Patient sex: M
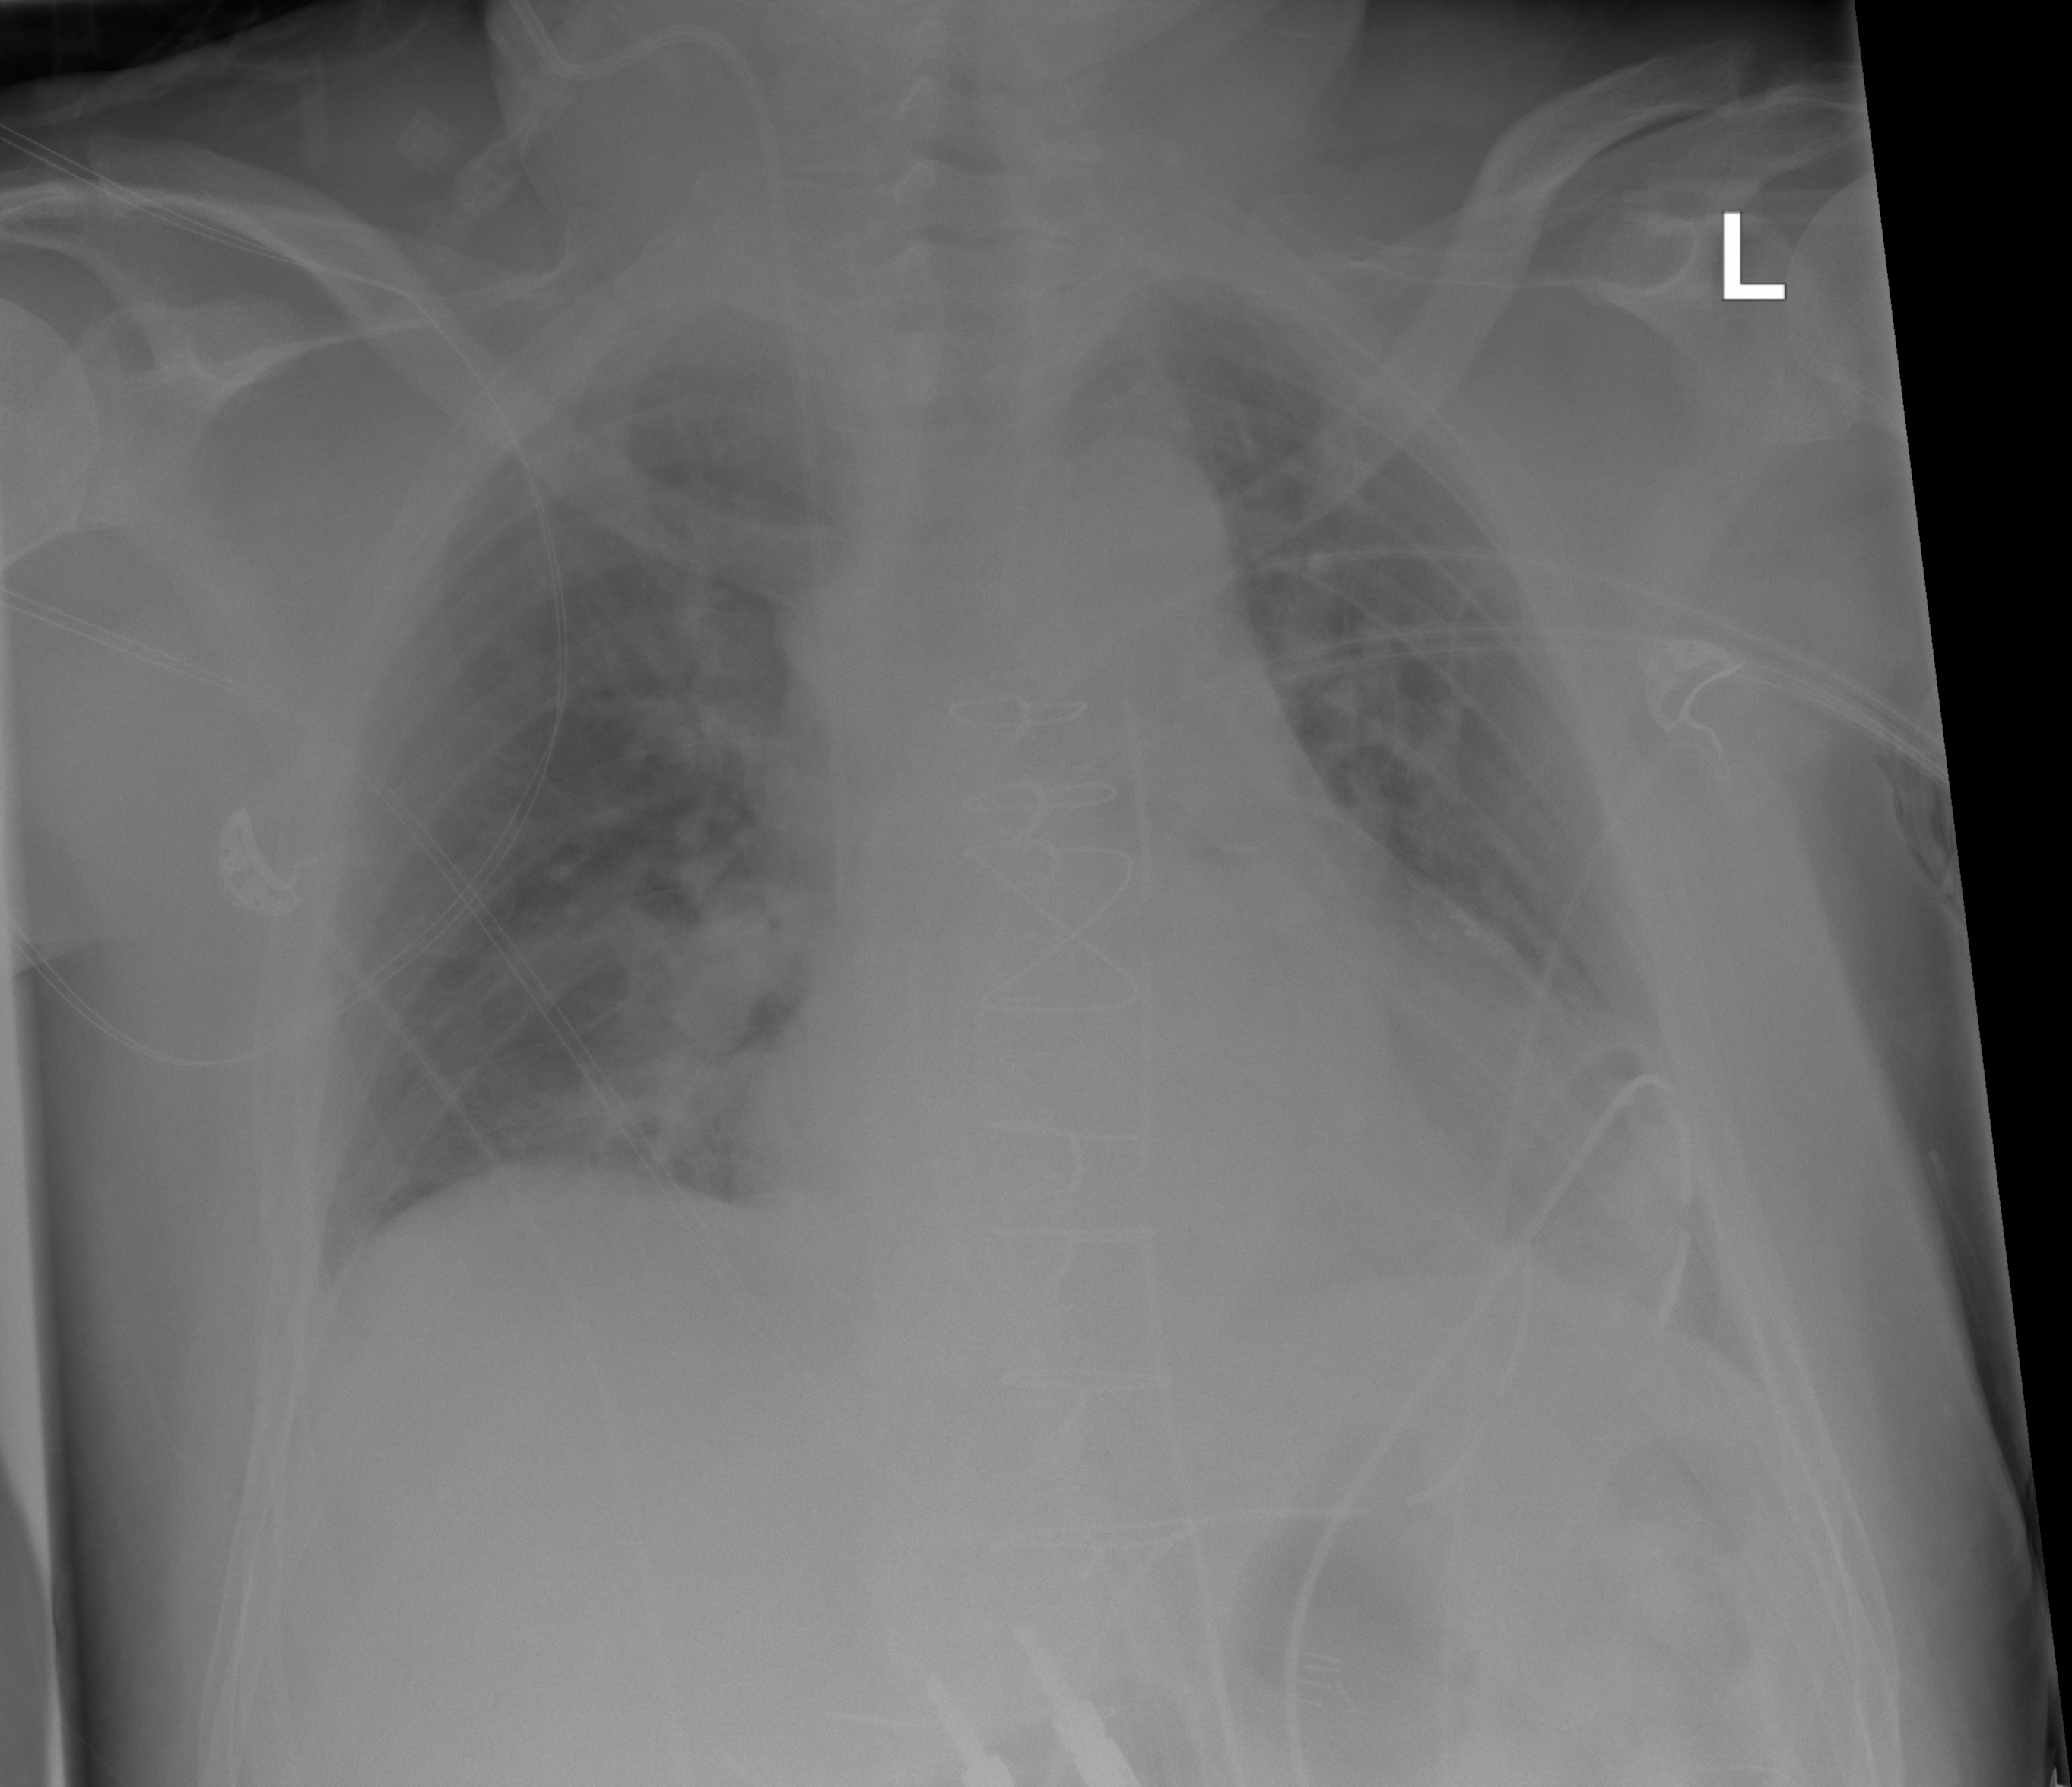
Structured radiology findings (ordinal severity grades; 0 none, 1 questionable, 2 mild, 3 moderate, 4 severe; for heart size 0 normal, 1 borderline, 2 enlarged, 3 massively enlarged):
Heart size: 2
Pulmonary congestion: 2
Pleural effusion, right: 0
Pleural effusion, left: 0
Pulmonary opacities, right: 0
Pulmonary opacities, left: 0
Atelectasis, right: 2
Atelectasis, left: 0